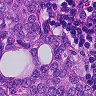
Metastatic tissue present: yes